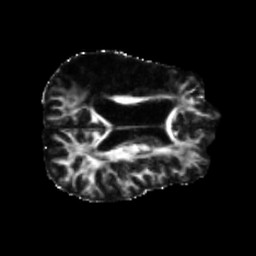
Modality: FA
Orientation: axial
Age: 54
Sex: male
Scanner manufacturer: siemens
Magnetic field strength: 3 T
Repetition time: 5.25 s
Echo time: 0.08 s